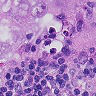
Metastatic tissue present: yes